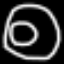
Label: donut